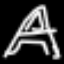
Label: The Eiffel Tower